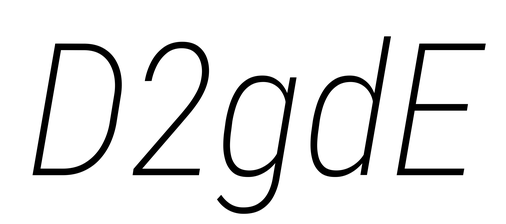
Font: Roboto-Italic_Condensed_ExtraLight_Italic